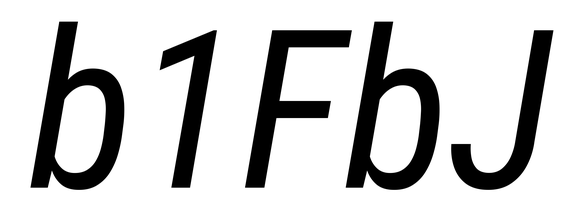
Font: Roboto-Italic_Condensed_Italic